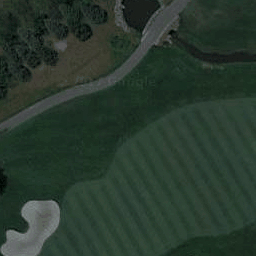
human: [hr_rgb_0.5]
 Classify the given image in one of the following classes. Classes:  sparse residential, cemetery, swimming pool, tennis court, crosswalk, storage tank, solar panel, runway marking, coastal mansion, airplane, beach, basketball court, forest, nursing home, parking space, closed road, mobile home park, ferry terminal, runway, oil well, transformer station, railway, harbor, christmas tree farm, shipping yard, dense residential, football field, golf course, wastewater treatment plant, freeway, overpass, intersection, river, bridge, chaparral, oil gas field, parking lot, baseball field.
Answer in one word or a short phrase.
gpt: golf course